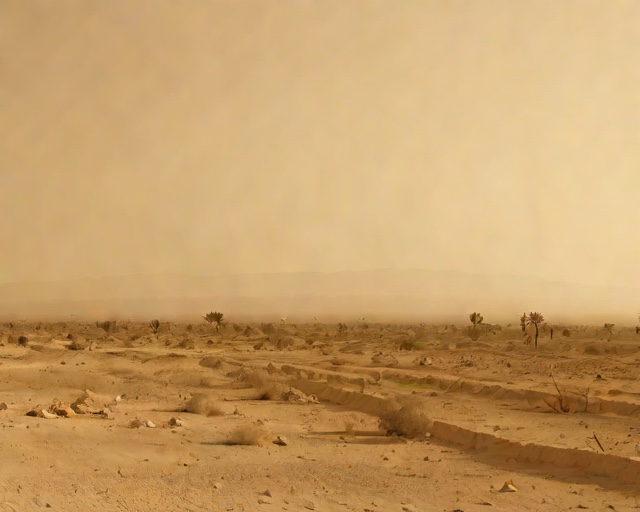
Category: Summer